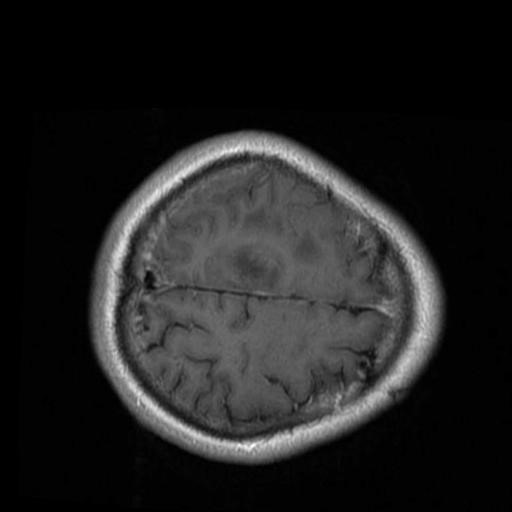
Label: brain_glioma